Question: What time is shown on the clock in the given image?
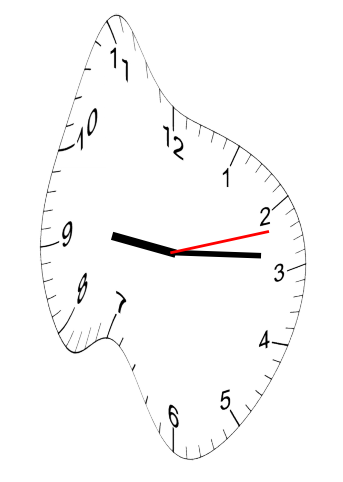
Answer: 09:14:12